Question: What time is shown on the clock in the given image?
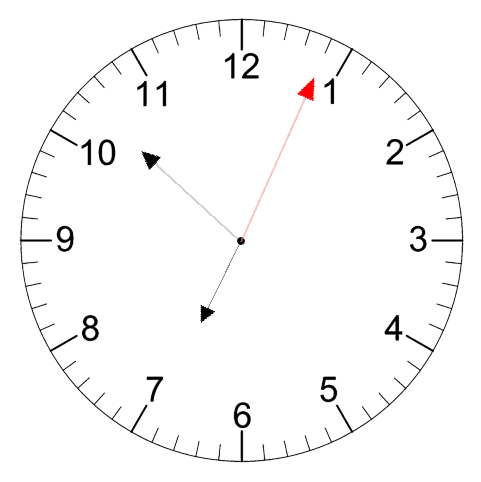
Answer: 06:52:04